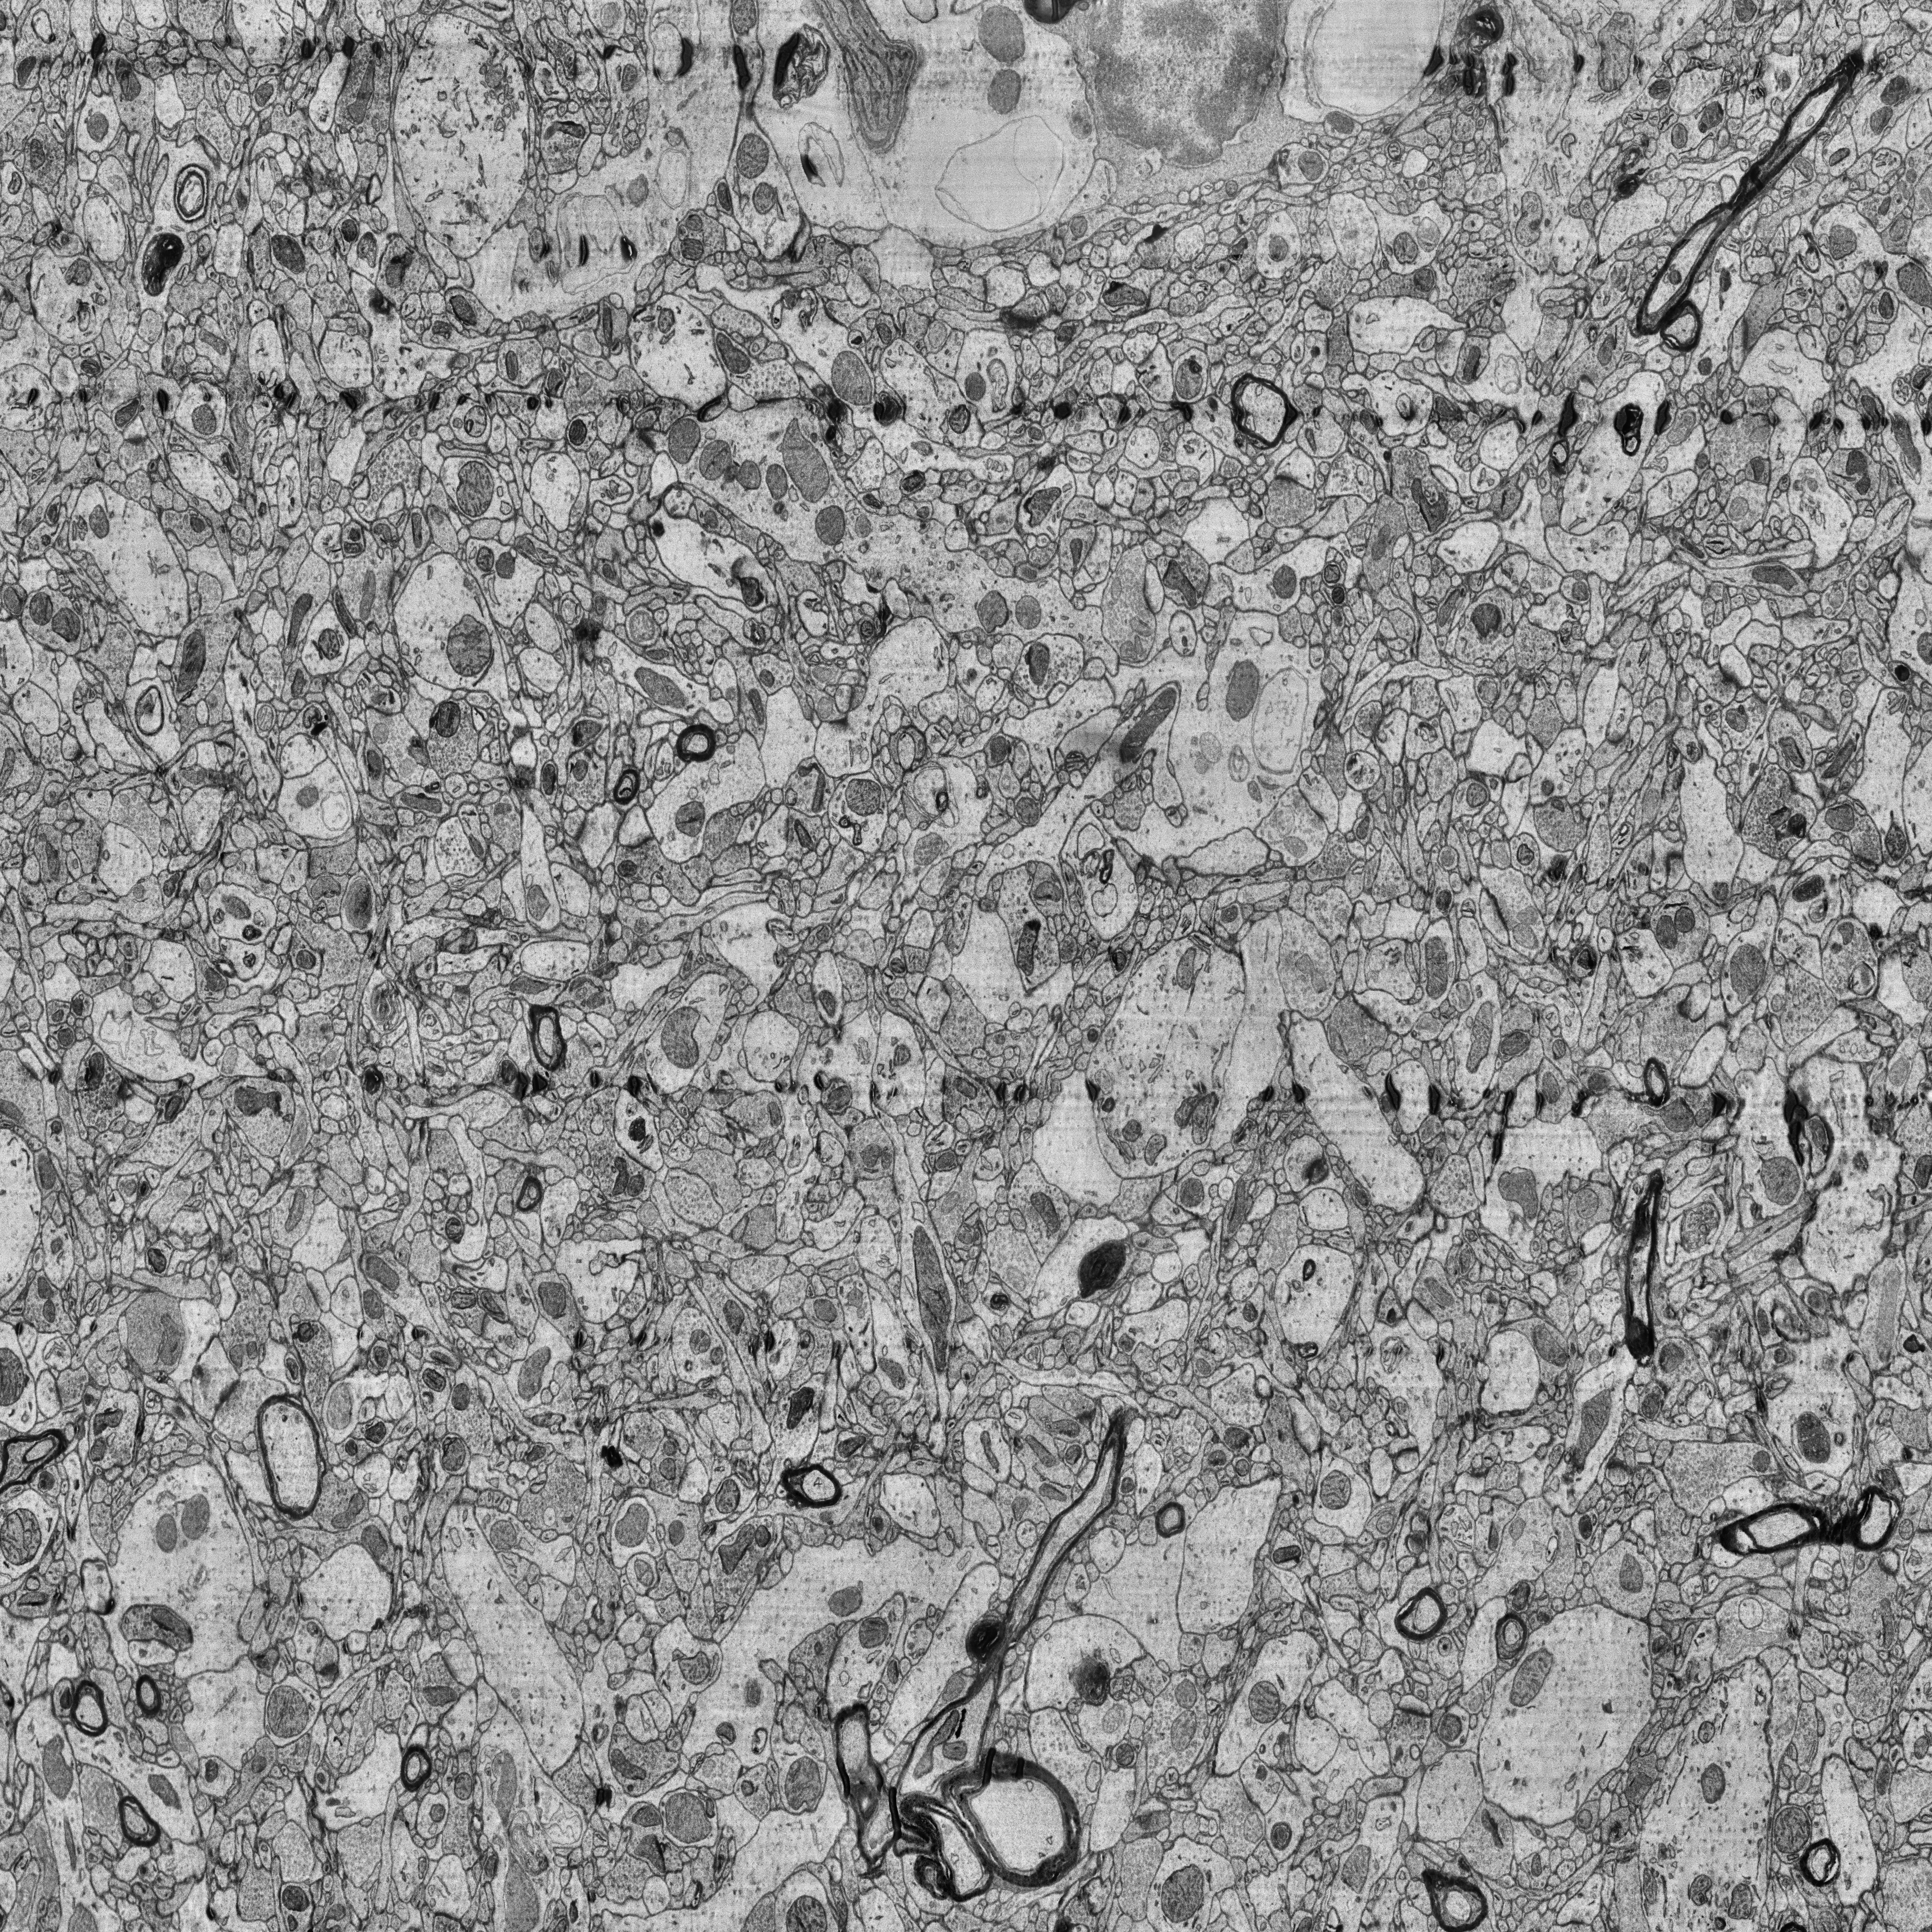
Electron microscopy slice of human cortex tissue
Slice depth (z): 139
Mitochondria instances in slice: 495